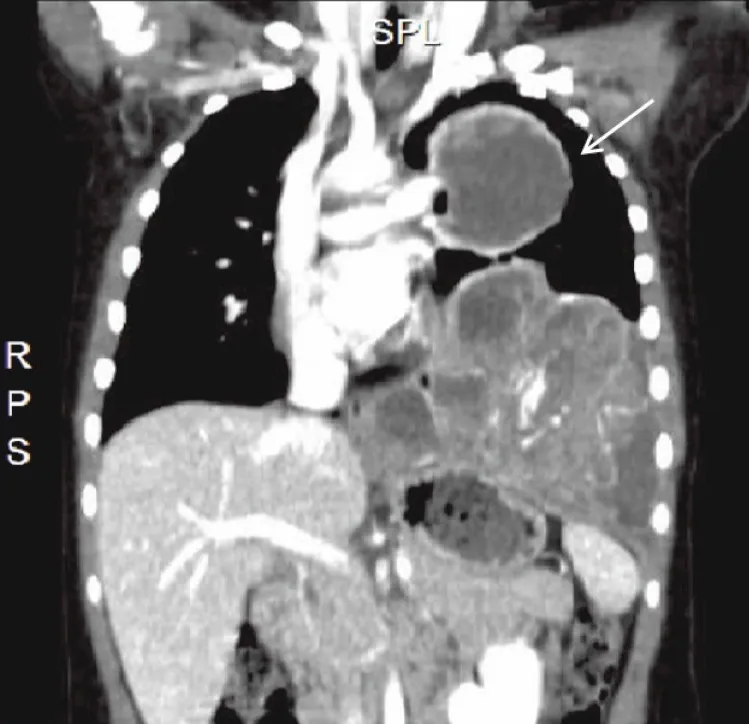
CT scan: coronal reconstruction of a left lung mass (arrow).
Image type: radiology (ct)